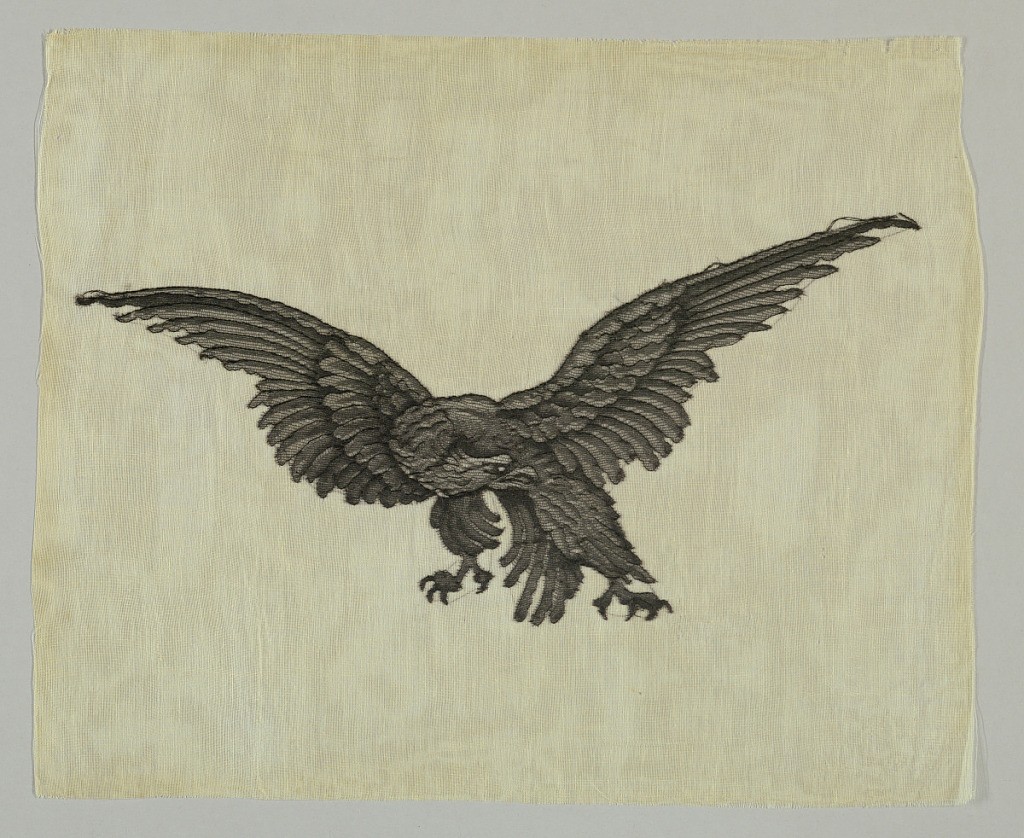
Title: Decoration
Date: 19th century
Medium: silk Technique: machine made
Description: Fragment of black silk lace in the form of a flying eagle. Mounted on net.